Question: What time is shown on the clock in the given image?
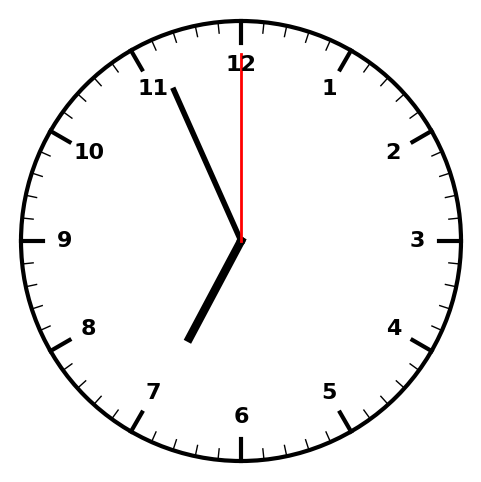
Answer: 06:56:00